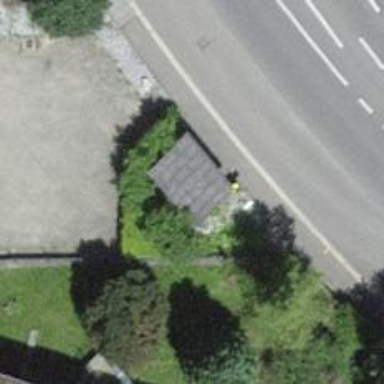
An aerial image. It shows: Post box is visible.